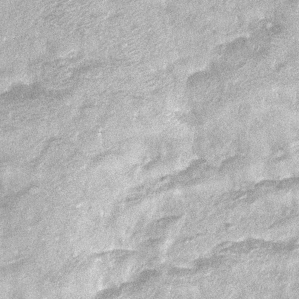
Label: frost